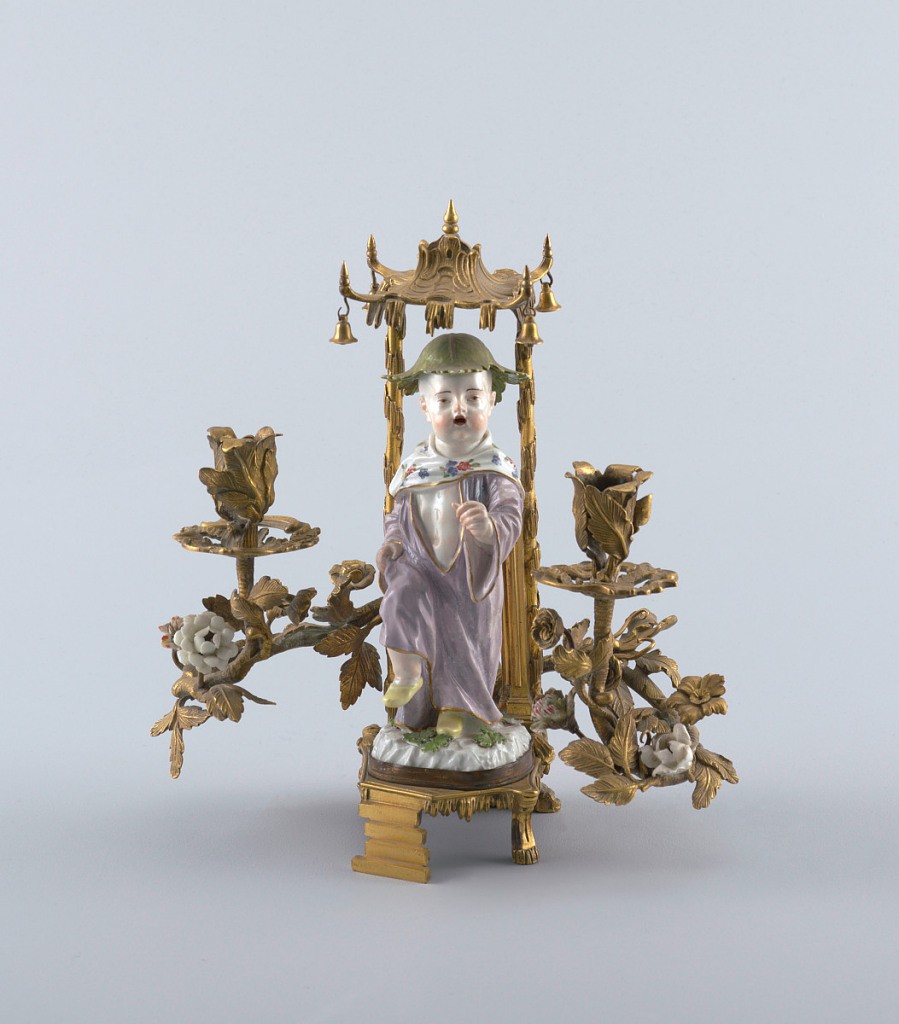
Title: Porcelain Figure Mounted as a Two-Light Candelabra (One of a Pair)
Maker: Mennecy Porcelain Manufactory, French, active 1735 – 1773
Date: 18th or 19th century
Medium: porcelain, vitreous enamel, bronze, gold
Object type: candelabra
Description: Porcelain Chinoiserie figure of a young boy dressed in a lavender robe with flowered shawl, wearing a leaf cap and yellow slippers, prancing beneath an ormolu bell-hung canopy on rustic supports; the base fitted with two scrolling enleafed candle arms bearing porcelain flowers.